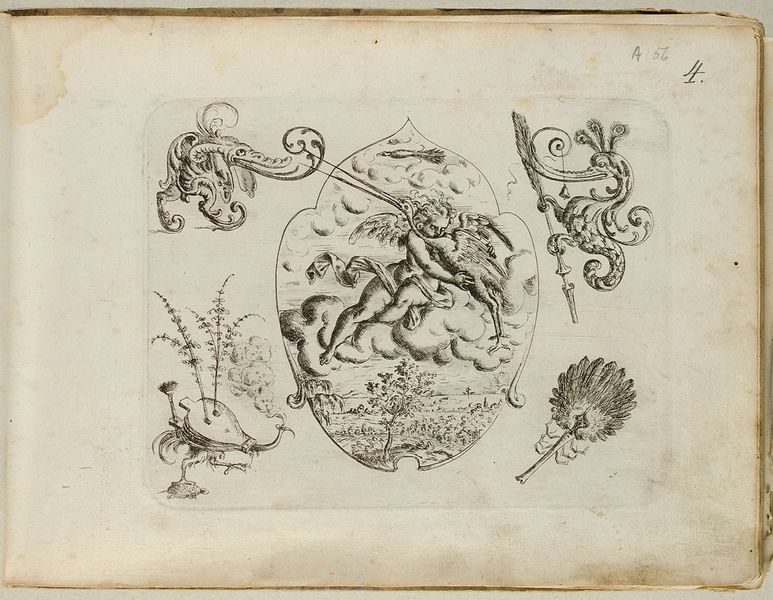
Titel: Das Element Luft, Blatt aus dem 'Neuw Grotteßken Buch'
Künstler: Christoph Jamnitzer
Standort: Hamburg
Institution: Museum für Kunst und Gewerbe Hamburg
Schlagwörter: baum, vogel, wolken, zeichnung, tiere, ornament, federn, rauch, engel, papier, grafik, graphik, dampf, luft, ornamente, fotografie, photographie, druckgraphik, druckgrafik, radierung, krallen, gestalten, fabelwesen, putten, ungeheuer, amoretten, monster, groteske, fabeltier, fabeltiere, tierornament, gerippt, zwitterwesen, monstrum, knorpelwerk, reproduktionen, druckerzeugnisse, pflanzenornamente, vögel, fächer, ornamentstich, vorlageblätter